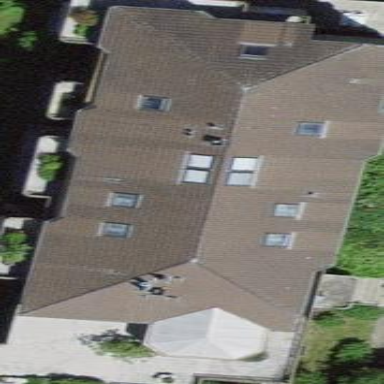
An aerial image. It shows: Hipped-roof building with apartments.